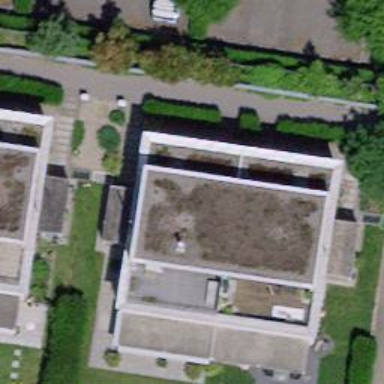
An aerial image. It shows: Terrace building.